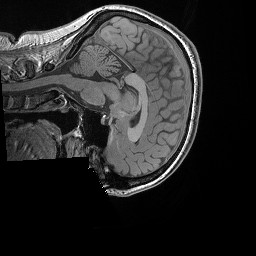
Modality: T1w
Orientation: sagittal
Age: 23
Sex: female
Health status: healthy
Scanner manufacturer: siemens
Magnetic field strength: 3 T
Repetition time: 0.02 s
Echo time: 0.00492 s